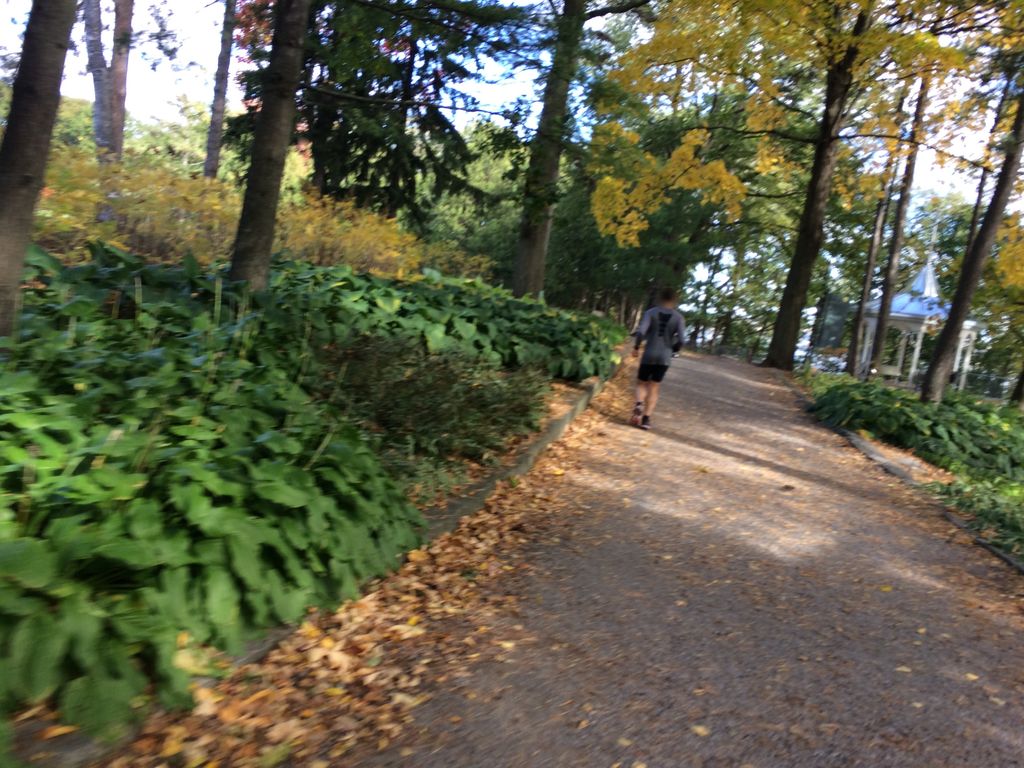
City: quebec_city